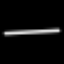
Label: line